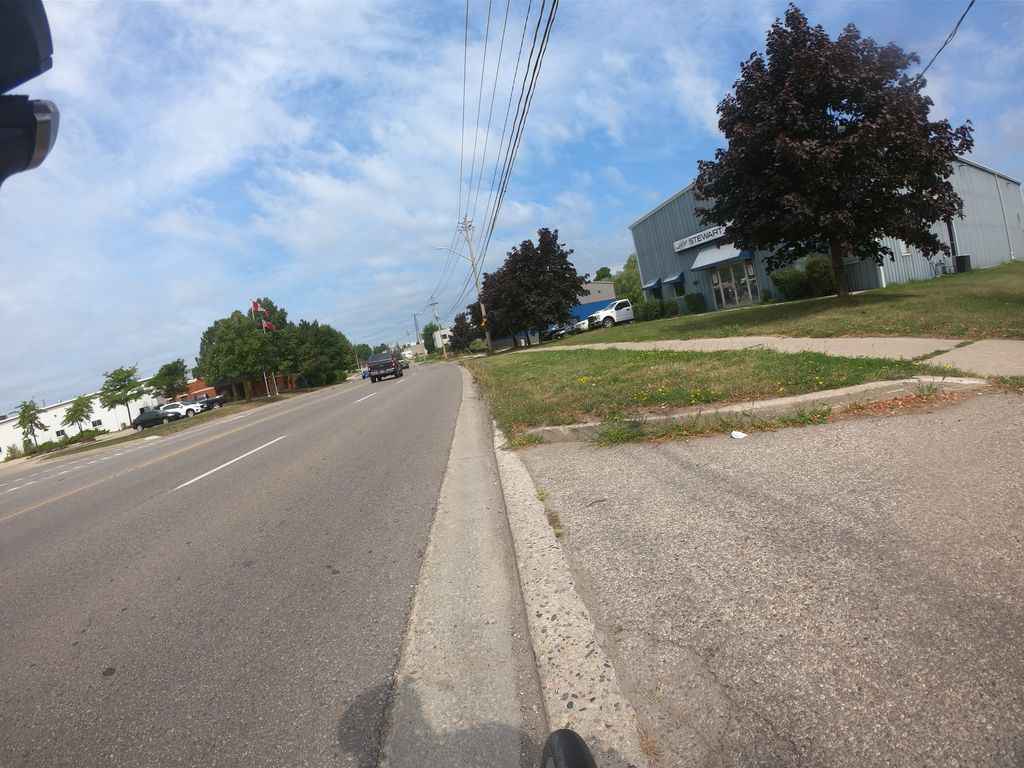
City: kitchener-waterloo